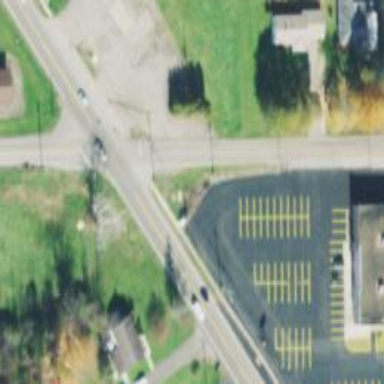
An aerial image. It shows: Unmarked road crossing.